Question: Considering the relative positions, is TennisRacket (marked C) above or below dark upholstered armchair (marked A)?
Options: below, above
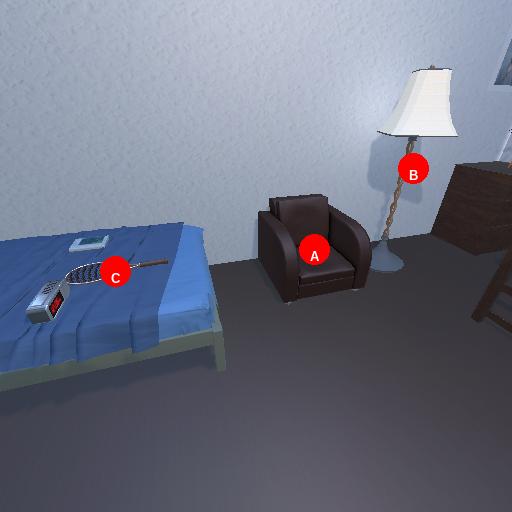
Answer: below